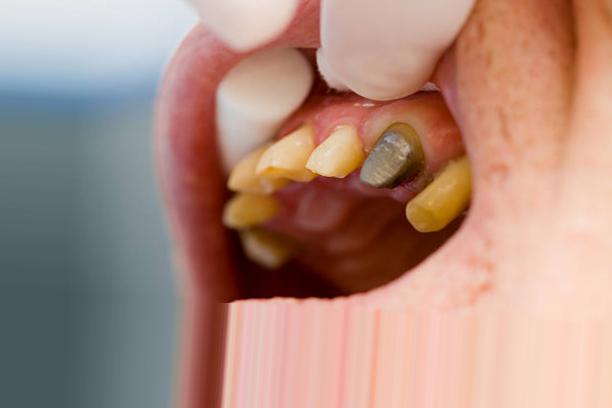
Condition: Tooth Discoloration